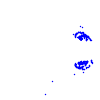
Particle: pion